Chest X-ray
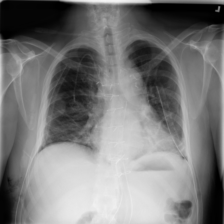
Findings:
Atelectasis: negative
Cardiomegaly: negative
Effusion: negative
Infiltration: negative
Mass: negative
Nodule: negative
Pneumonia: negative
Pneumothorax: negative
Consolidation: negative
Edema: negative
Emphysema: negative
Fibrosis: negative
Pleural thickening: negative
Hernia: negative